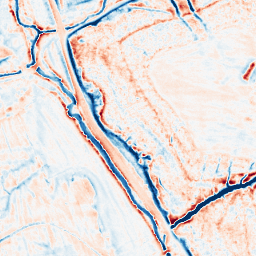
Category: edge_preserving
Decomposition family: anisotropic_diffusion
Decomposition parameters: iterations: 50
kappa: 10
gamma: 0.1
Upsampling method: bilinear
Upsampling parameters: scale: 8
Upsampling scale: 8